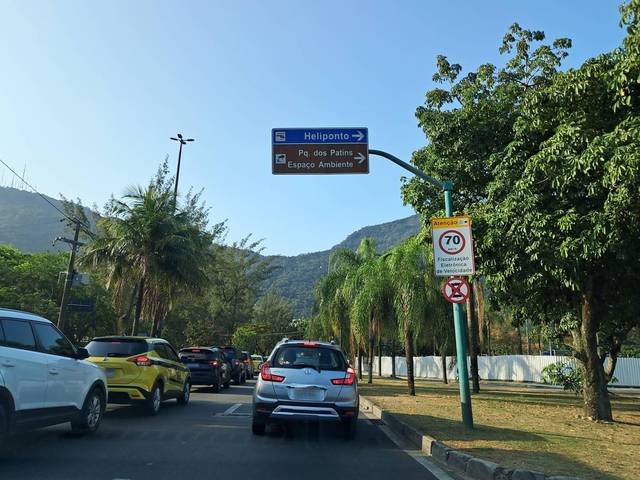
Region: Brazil
Coordinates: -22.971, -43.217